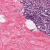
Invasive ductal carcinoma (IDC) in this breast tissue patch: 0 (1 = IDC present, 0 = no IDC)